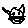
Label: cat